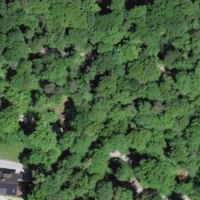
EUNIS habitat code: 41
Species observed at this site:
Orchis purpurea